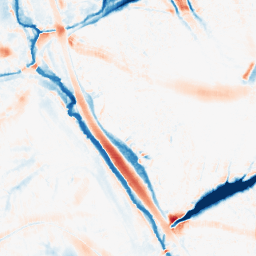
Category: morphological
Decomposition family: morphological_ellipse
Decomposition parameters: operation: average
width: 30
height: 30
Upsampling method: cubic_mitchell
Upsampling parameters: scale: 8
Upsampling scale: 8